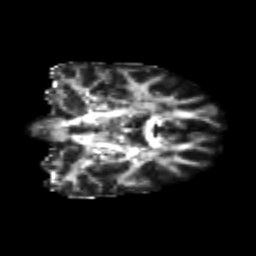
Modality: FA
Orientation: coronal
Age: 24
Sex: female
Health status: healthy
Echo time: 0.074 s